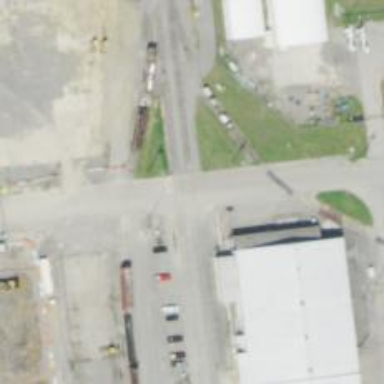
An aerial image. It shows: Railway level crossing.